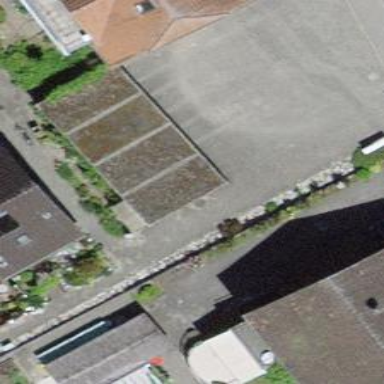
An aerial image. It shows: Garage with flat roof.